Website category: university
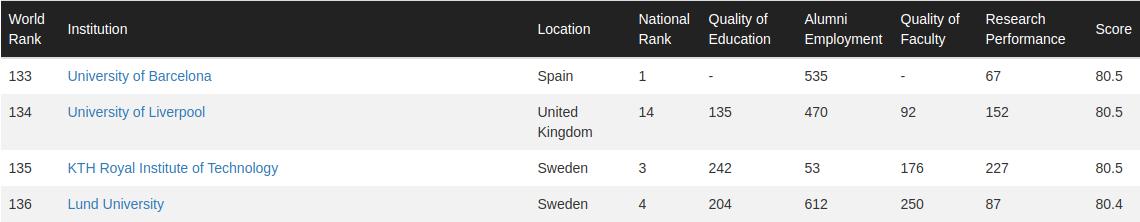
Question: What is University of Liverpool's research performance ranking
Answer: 152

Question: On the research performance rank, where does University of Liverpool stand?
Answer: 152

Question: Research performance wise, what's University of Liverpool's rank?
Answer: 152

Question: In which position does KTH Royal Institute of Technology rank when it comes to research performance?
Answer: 227

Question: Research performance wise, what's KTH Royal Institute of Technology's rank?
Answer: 227

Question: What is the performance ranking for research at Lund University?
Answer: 87

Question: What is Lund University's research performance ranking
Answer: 87

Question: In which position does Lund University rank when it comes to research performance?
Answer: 87

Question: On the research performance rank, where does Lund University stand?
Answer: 87

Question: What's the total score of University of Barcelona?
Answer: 80.5

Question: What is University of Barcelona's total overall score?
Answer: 80.5

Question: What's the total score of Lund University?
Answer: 80.4

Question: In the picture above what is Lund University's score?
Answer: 80.4

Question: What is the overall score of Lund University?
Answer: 80.4

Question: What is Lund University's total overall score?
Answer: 80.4

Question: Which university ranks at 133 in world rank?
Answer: University of Barcelona

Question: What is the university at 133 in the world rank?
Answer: University of Barcelona

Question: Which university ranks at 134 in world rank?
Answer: University of Liverpool

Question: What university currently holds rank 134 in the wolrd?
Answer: University of Liverpool

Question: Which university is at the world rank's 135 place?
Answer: KTH Royal Institute of Technology

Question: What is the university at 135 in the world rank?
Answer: KTH Royal Institute of Technology

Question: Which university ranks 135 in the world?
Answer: KTH Royal Institute of Technology

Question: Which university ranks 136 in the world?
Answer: Lund University

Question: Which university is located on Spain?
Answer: University of Barcelona

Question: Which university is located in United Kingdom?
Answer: University of Liverpool

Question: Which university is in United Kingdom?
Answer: University of Liverpool

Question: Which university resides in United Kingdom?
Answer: University of Liverpool

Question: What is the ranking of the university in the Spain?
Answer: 133

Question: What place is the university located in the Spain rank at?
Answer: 133

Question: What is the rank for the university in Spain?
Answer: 133

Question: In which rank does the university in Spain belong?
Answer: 133

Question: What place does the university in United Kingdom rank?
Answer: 134

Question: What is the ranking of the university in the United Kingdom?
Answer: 134

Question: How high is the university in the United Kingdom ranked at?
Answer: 134

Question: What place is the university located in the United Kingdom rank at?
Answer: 134

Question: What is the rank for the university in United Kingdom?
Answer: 134

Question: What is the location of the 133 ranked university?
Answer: Spain

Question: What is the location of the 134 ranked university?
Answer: United Kingdom

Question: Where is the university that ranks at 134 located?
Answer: United Kingdom

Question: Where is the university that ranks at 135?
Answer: Sweden

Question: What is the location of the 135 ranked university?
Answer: Sweden

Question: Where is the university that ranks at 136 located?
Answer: Sweden

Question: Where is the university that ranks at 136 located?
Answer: Sweden

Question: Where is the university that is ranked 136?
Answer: Sweden

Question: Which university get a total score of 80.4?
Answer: Lund University

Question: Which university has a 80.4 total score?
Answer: Lund University

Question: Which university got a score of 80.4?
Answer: Lund University